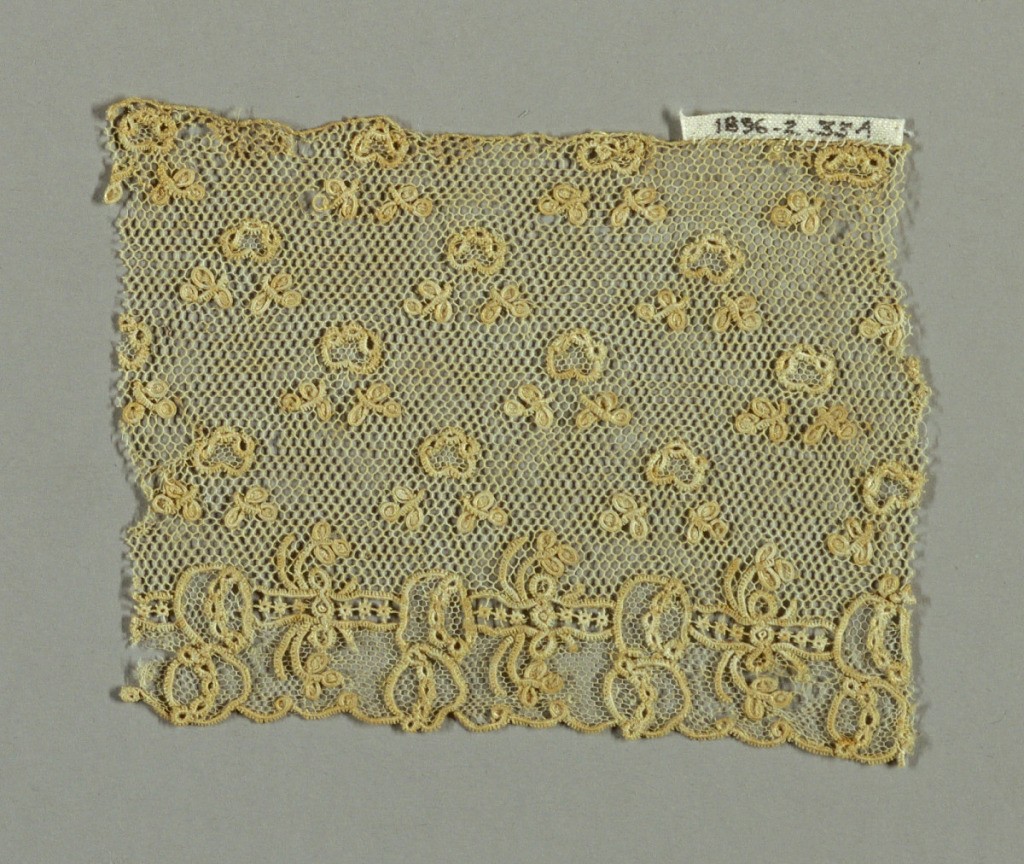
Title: Fragment
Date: late 18th century
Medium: linen Technique: needle lace
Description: Alençon-style fragment with minute powdered floral design. Ground of brides tortillées.